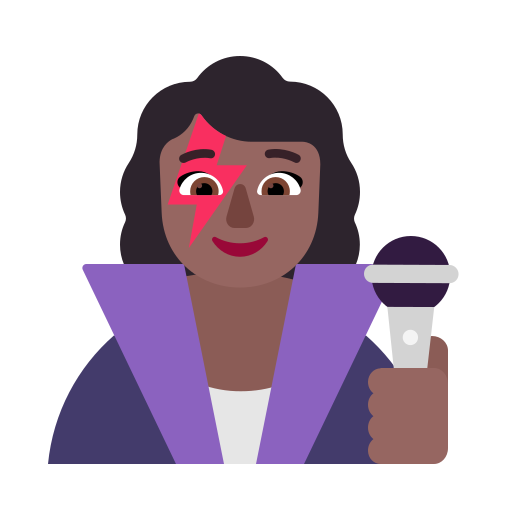
woman singer flat  dark